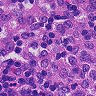
Metastatic tissue present: no